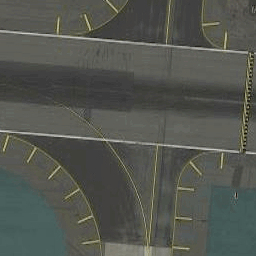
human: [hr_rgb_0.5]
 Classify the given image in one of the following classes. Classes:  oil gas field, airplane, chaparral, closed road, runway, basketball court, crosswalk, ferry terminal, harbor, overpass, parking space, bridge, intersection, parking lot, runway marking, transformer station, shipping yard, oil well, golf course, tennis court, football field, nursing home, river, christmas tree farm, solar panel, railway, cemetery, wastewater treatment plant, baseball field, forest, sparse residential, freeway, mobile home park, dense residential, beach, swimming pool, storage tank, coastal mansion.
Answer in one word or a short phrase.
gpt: runway